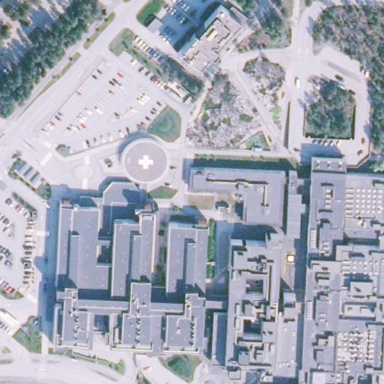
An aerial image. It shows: Hospital providing healthcare services.